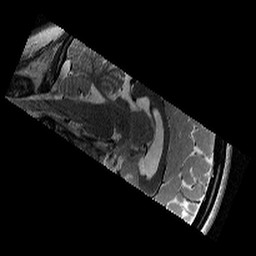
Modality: T2w
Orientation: sagittal
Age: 11
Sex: female
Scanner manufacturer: siemens
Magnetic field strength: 3 T
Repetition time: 9.23 s
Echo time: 0.067 s